【题型】填空题　【知识点】立体几何　【难度】easy
在正方体$ABCD-A_1B_1C_1D_1$中，$BD_1$所在直线与平面$ADD_1A_1$所成的角为\underline{\ \ \ \ \ \ \ \ }。
【解答】
\vspace{0.2cm}
\textbf{【答案】}$\boldsymbol{\arcsin\frac{\sqrt{3}}{3}}$

\vspace{0.2cm}
\textbf{【分析】}由正方体的结构特征有$BD_1$所在直线与平面$ADD_1A_1$所成角为$\angle BD_1A$，即可求其大小。

\vspace{0.2cm}
\textbf{【详解】}
由题设知，$AB \perp$面$ADD_1A_1$，所以$BD_1$所在直线与平面$ADD_1A_1$所成角为$\angle BD_1A$，

设正方体棱长为$2$，则$\sin\angle BD_1A = \frac{AB}{BD_1} = \frac{2}{2\sqrt{3}} = \frac{\sqrt{3}}{3}$，则$\angle BD_1A = \arcsin\frac{\sqrt{3}}{3}$。

\vspace{0.2cm}

故答案为：$\boldsymbol{\arcsin\frac{\sqrt{3}}{3}}$。

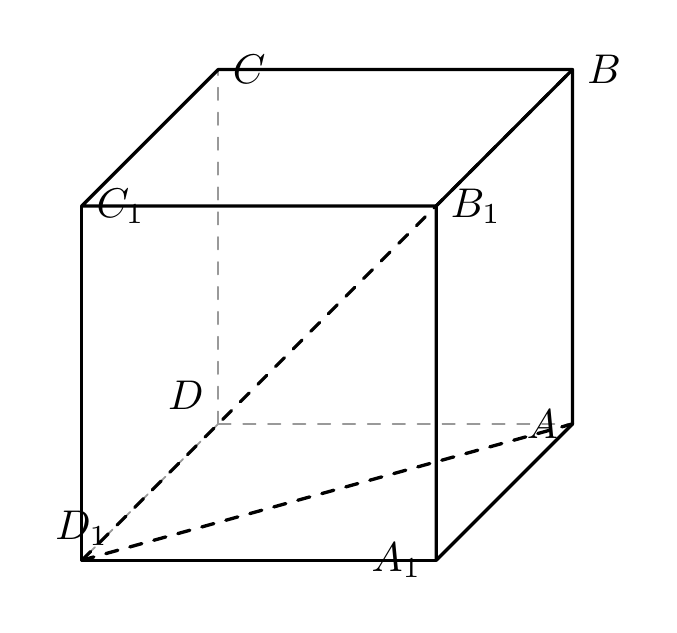